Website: macys
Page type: customer-info-address
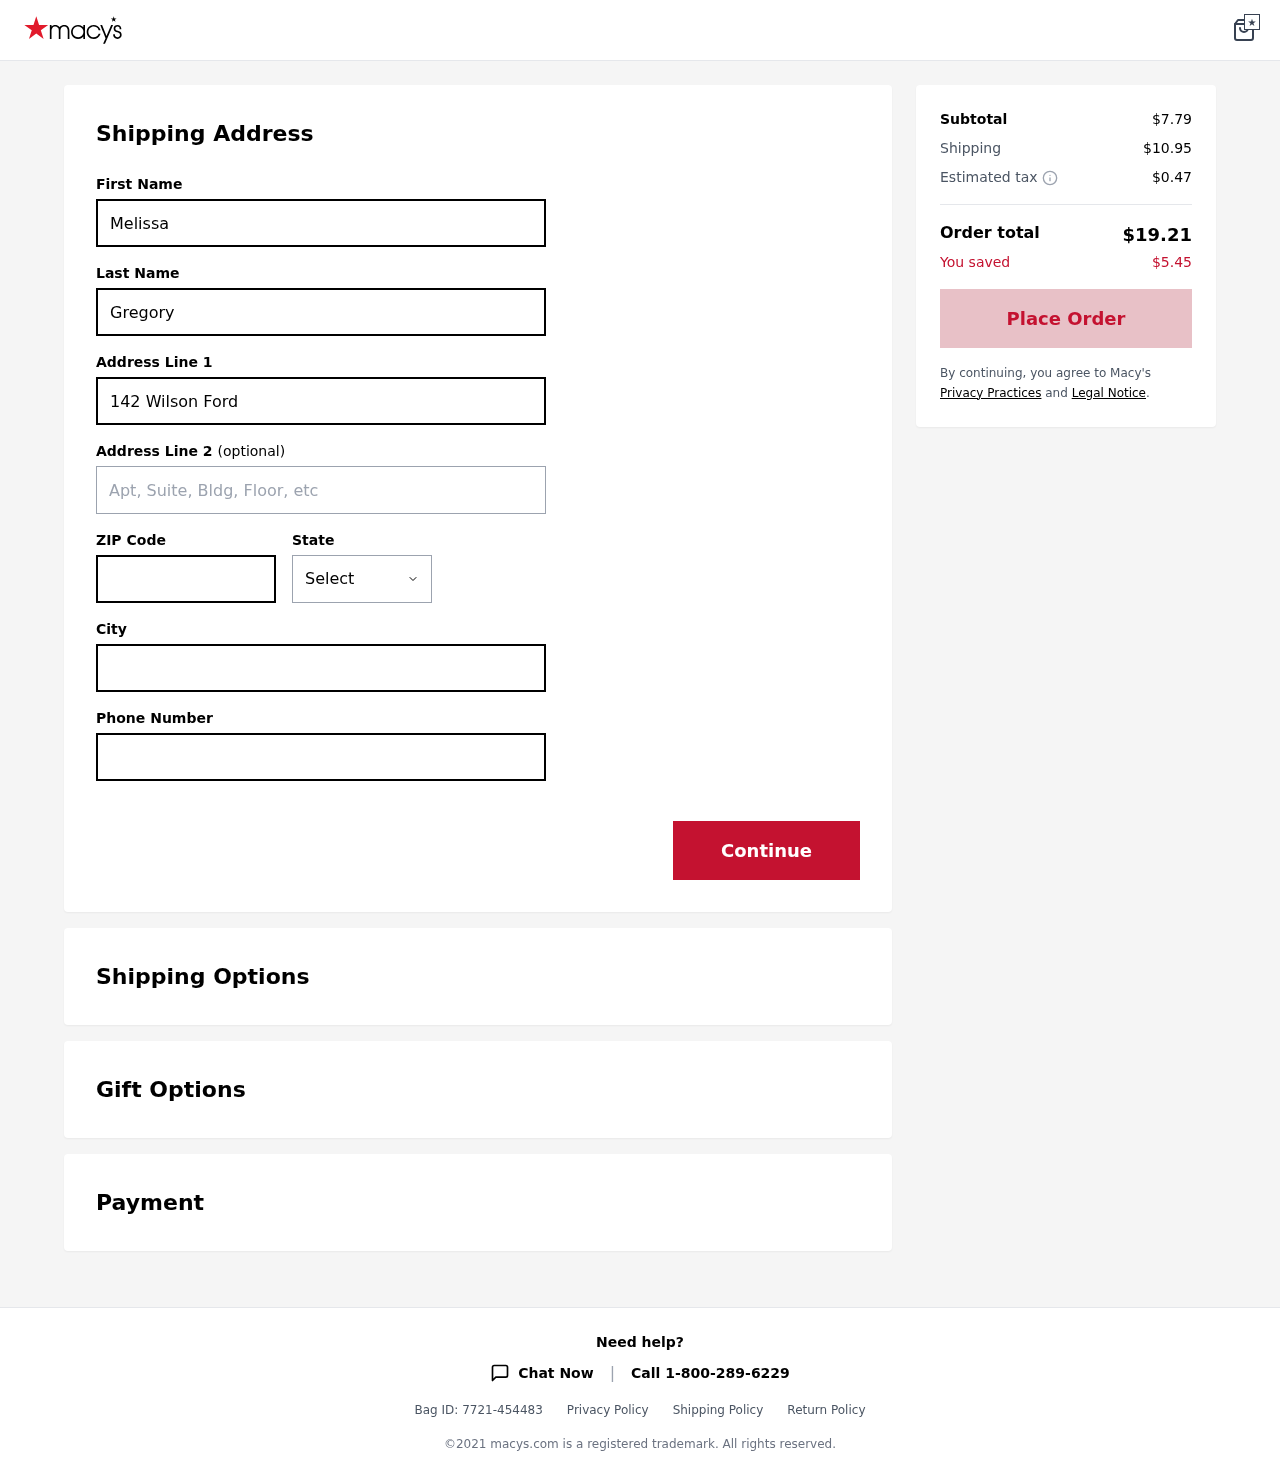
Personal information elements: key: PII_CITY
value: West Joshua
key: PII_FIRSTNAME
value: Melissa
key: PII_LASTNAME
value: Gregory
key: PII_PHONE
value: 8024850555
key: PII_POSTCODE
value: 83050
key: PII_STATE
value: PR
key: PII_STREET
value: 142 Wilson Ford
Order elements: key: ORDER_SUBTOTAL
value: $7.79
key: ORDER_SHIPPING_COST
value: $10.95
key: ORDER_TAX
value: $0.47
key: ORDER_TOTAL
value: $19.21
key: ORDER_SAVINGS
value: $5.45